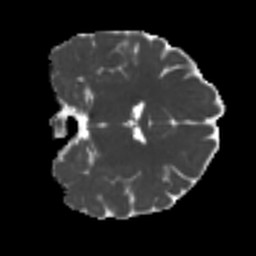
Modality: MD
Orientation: coronal
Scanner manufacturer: siemens
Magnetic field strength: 3 T
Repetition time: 4 s
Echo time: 0.0594 s